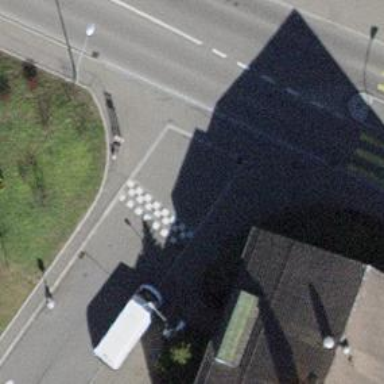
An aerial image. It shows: Unmarked crossing with traffic calming table.